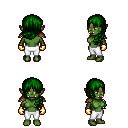
a pixel art fantasy rpg character, female body template, orc, green skin, leather shoulder armor, white pants, green left-swept hairstyle, gold gloves, four views (front, back, left, right), 2x2 character sprite sheet, small pixel art, hard edges, no anti-aliasing